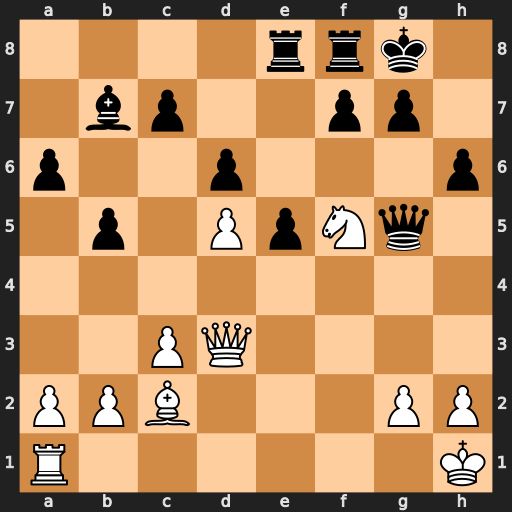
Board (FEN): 4rrk1/1bp2pp1/p2p3p/1p1PpNq1/8/2PQ4/PPB3PP/R6K
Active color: w
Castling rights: -
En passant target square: -
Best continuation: Ne7+ Rxe7 Qh7#